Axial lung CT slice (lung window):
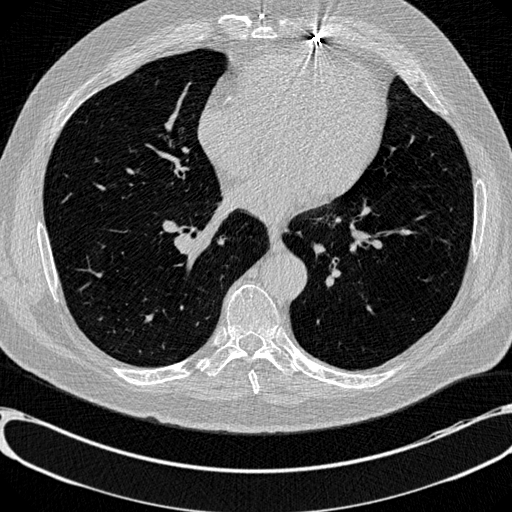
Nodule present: no